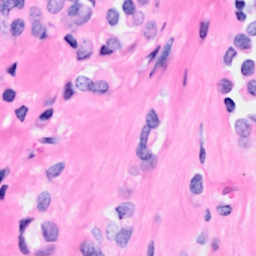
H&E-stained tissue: Breast